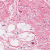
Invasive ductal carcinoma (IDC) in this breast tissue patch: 0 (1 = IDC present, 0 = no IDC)